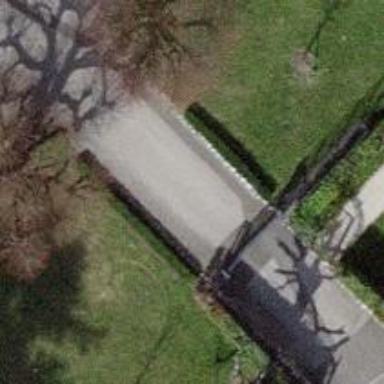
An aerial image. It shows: Gate.